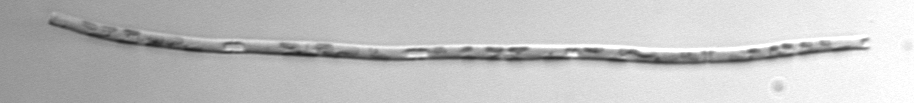
Label: Eucampia_morphytype1